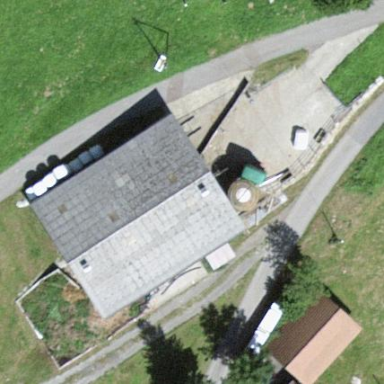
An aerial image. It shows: Farm auxiliary building.